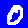
Digit: 0